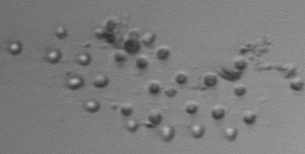
Label: Parvicorbicula_socialis